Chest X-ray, PA view. Patient: 21 years old, sex F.
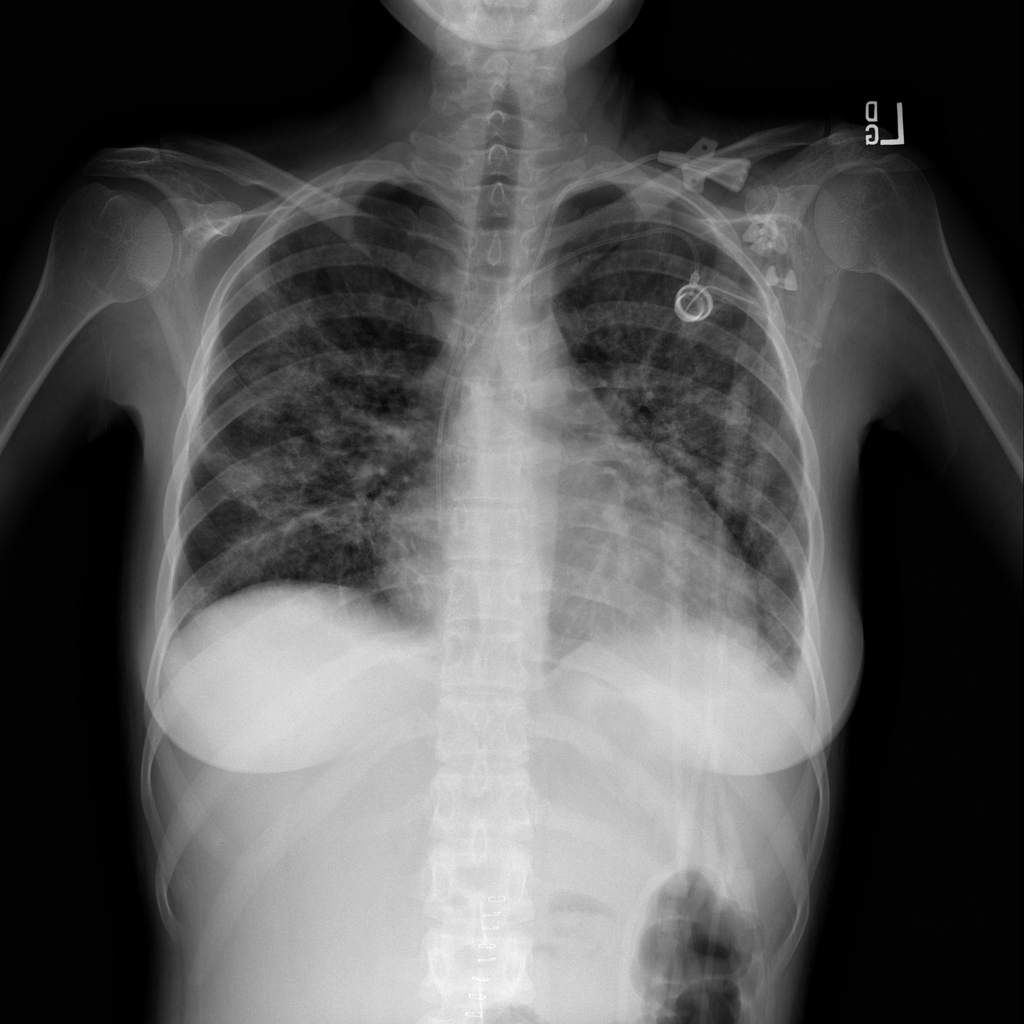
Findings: Cardiomegaly, Effusion, Infiltration